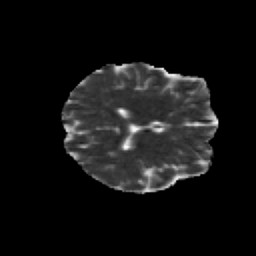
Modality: MD
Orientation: axial
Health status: healthy
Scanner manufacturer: siemens
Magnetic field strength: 3 T
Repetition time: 12 s
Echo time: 0.092 s